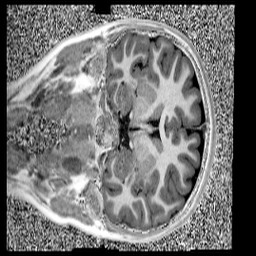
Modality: UNIT1
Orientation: coronal
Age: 9
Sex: female
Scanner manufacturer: siemens
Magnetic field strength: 3 T
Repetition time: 4 s
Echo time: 0.00303 s